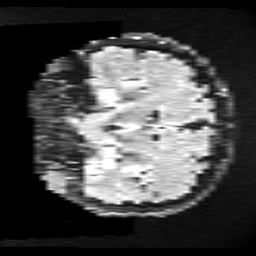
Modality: FLAIR
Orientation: coronal
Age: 40
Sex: male
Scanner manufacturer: ge
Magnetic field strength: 3 T
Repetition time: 11 s
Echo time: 0.1497 s